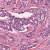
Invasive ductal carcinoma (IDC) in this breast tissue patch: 1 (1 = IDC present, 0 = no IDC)